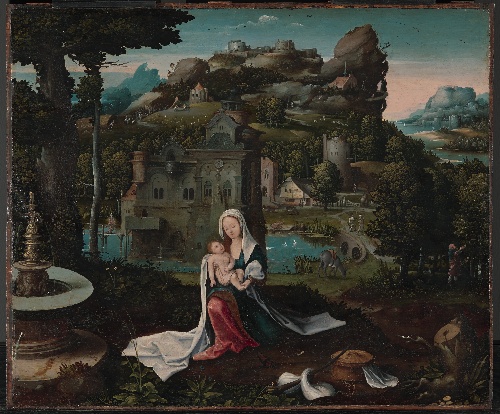
Title: The Rest on the Flight into Egypt
Artist: Netherlandish (Antwerp) Painters
Artist bio: mid-16th century
Object type: Painting
Classification: Paintings
Medium: Oil on wood
Dimensions: 23 3/8 x 28 in. (59.4 x 71.1 cm)
Department: European Paintings
Credit line: H. O. Havemeyer Collection, Bequest of Mrs. H. O. Havemeyer, 1929
Accession year: 1929
Repository: Metropolitan Museum of Art, New York, NY
Tags: Landscapes|Holy Family